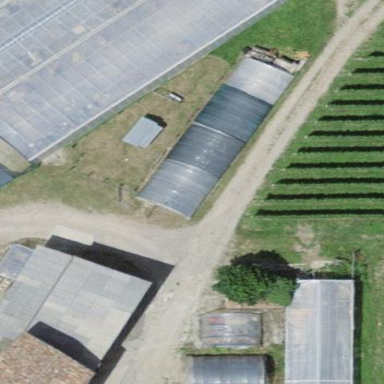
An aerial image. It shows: Greenhouse.